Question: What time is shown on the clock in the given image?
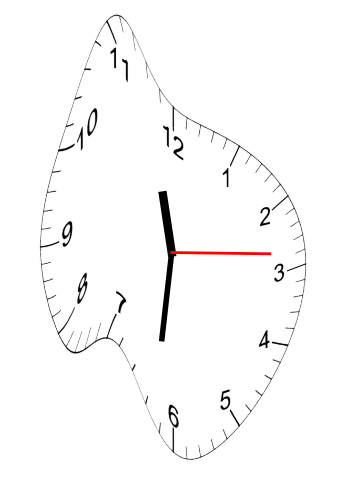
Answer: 11:31:14